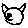
Label: cat